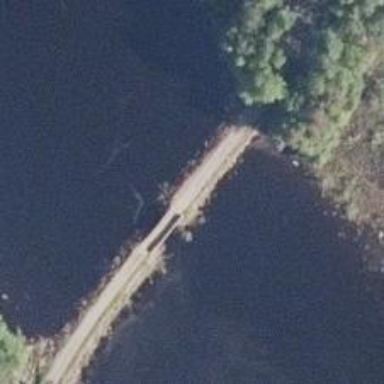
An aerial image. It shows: Unclassified road with bridge.